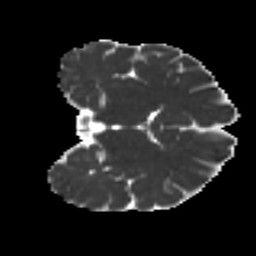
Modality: MD
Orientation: coronal
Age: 43
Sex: male
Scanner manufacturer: ge
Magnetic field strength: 3 T
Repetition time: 7.8 s
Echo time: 0.0611 s